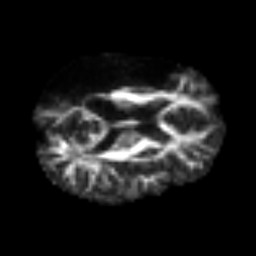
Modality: FA
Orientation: axial
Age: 41
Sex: male
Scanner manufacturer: siemens
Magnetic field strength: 3 T
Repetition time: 3.2 s
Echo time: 0.081 s